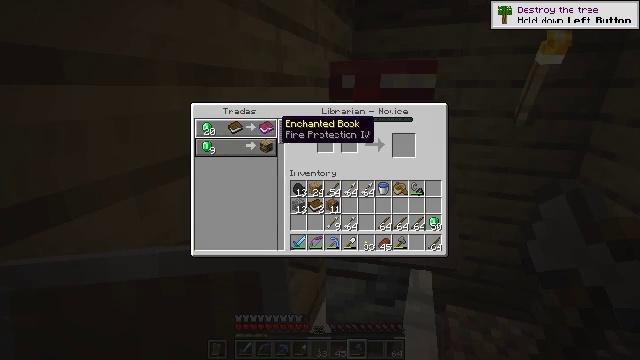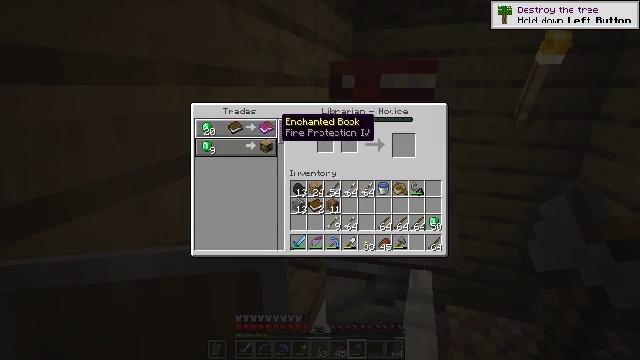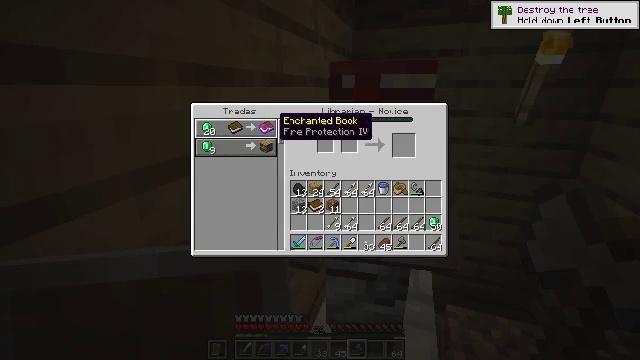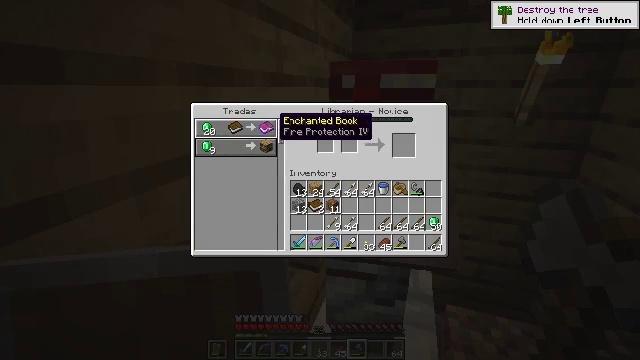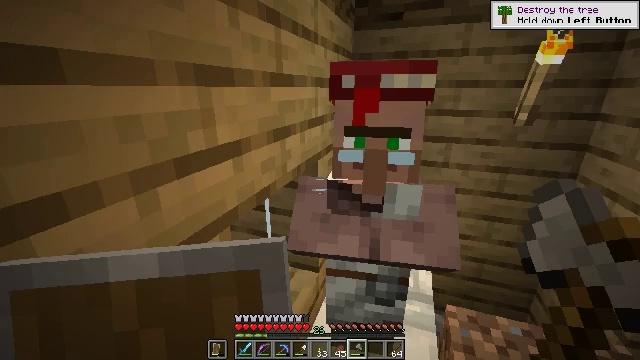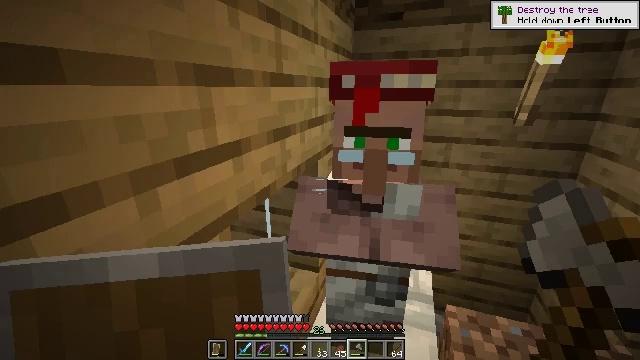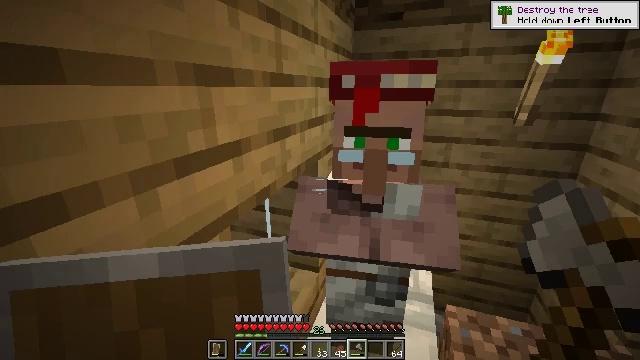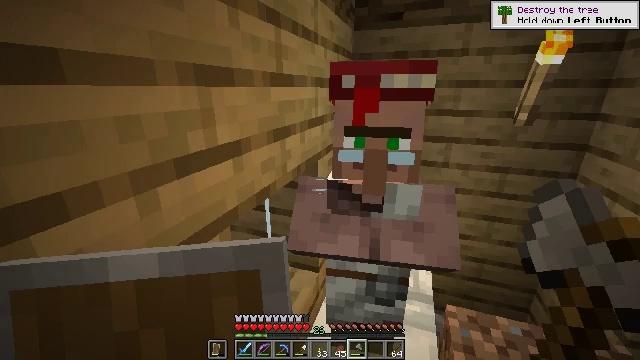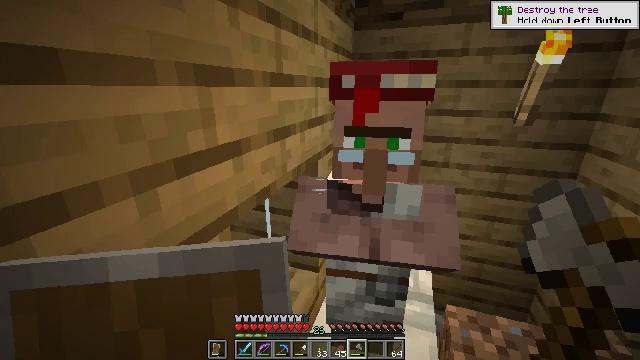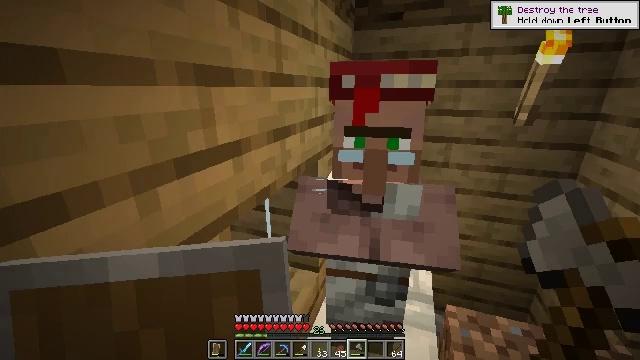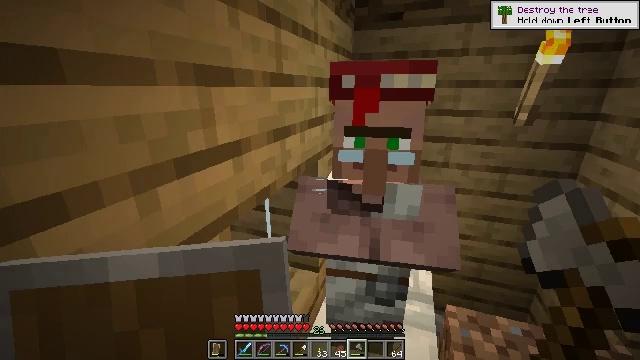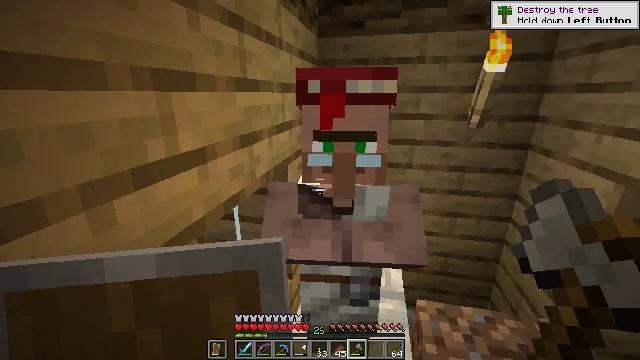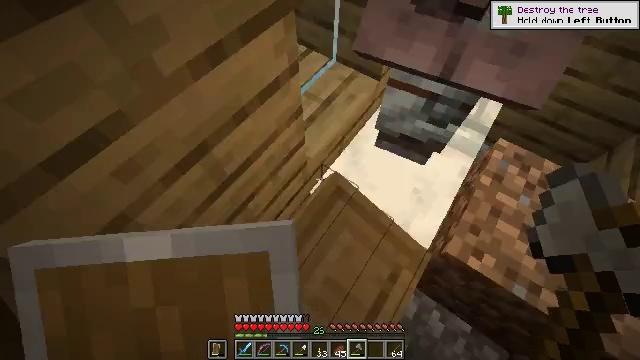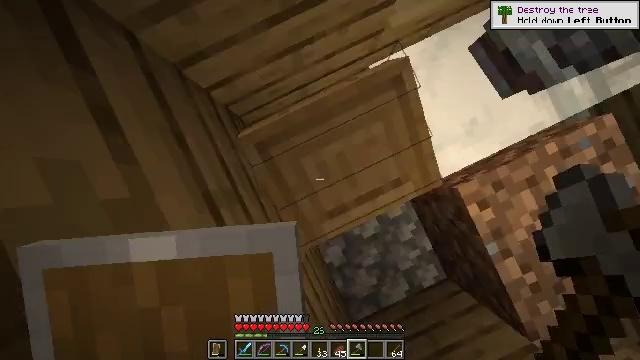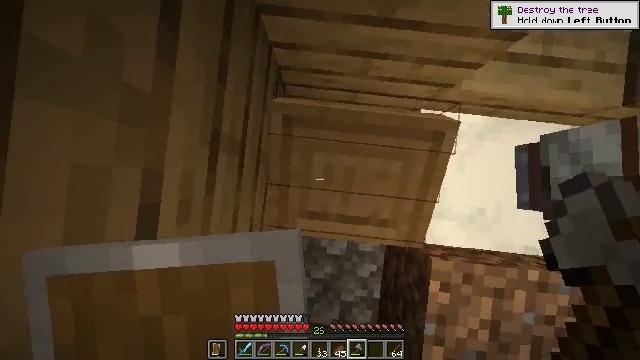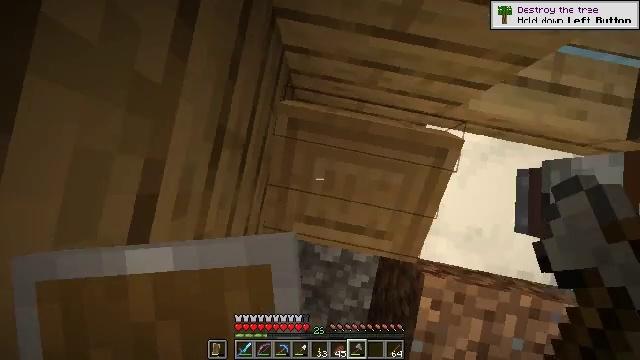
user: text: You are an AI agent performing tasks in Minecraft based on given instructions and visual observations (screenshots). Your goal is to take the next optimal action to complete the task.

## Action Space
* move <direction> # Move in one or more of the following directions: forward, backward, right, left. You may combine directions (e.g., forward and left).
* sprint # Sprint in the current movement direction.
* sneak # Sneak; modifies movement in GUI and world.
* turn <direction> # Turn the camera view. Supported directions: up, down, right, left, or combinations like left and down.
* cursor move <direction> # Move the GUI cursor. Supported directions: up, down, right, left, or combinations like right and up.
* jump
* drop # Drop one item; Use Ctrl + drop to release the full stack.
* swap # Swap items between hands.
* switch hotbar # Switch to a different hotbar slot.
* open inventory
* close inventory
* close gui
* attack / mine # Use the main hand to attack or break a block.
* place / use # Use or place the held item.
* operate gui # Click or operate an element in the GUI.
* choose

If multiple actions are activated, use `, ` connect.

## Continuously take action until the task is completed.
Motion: motion action
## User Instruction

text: Destroy the lectern to reuse it.
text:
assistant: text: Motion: no_op
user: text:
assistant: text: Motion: no_op
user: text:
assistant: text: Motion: no_op
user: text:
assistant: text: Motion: no_op
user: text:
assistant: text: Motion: no_op
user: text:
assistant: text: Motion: no_op
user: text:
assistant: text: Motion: no_op
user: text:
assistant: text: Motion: no_op
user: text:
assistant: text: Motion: no_op
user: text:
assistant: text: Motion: no_op
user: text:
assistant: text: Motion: no_op
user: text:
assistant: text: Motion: turn left and down
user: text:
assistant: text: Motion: turn left and down
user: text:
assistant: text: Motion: turn left and down
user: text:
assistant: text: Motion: turn left and up
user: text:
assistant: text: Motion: no_op
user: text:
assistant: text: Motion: turn right and up
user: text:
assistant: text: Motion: turn right and up
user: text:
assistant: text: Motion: attack / mine
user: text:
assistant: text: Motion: attack / mine
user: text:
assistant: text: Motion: attack / mine
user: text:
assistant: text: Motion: turn down, attack / mine
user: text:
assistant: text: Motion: turn left and down, attack / mine
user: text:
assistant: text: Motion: turn left and down, attack / mine
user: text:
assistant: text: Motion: turn left, attack / mine
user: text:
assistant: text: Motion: attack / mine
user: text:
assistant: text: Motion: attack / mine
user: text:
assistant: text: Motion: attack / mine
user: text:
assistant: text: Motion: attack / mine
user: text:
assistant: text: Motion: attack / mine